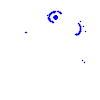
Particle: electron